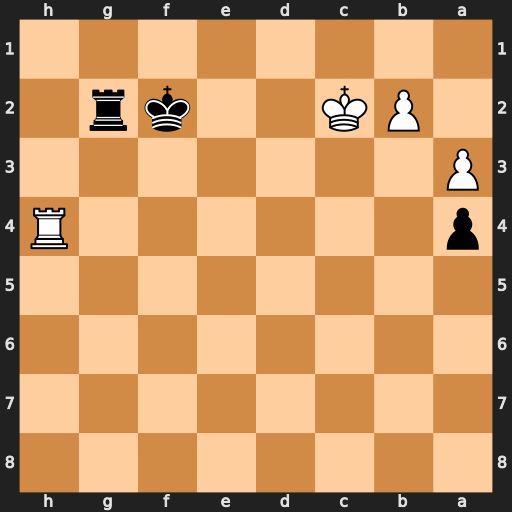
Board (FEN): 8/8/8/8/p6R/P7/1PK2kr1/8
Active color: b
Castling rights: -
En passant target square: -
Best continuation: Kg3+ Kc3 Kxh4